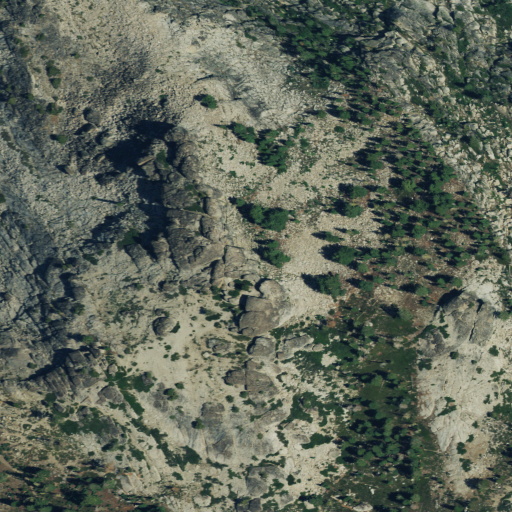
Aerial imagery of mountain in California named Donner Peak containing shrub, evergreen forest, and barren land